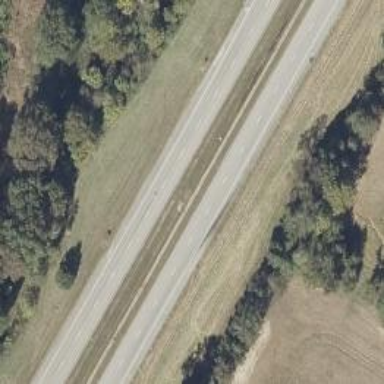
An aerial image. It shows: Asphalt road designated as trunk highway.